問題: ∠E=90°である直角二等辺三角形EDFと正方形ABLKがあります。ただし、点K、B、Lはそれぞれ線分AB、BC、CA上にあるとします。さらに∠KHE=45°を満たす点Hを線分EF上にとります。凹四角形DBAKの面積が20、三角形FLBの面積が18のとき、三角形HKLの面積はいくつですか。
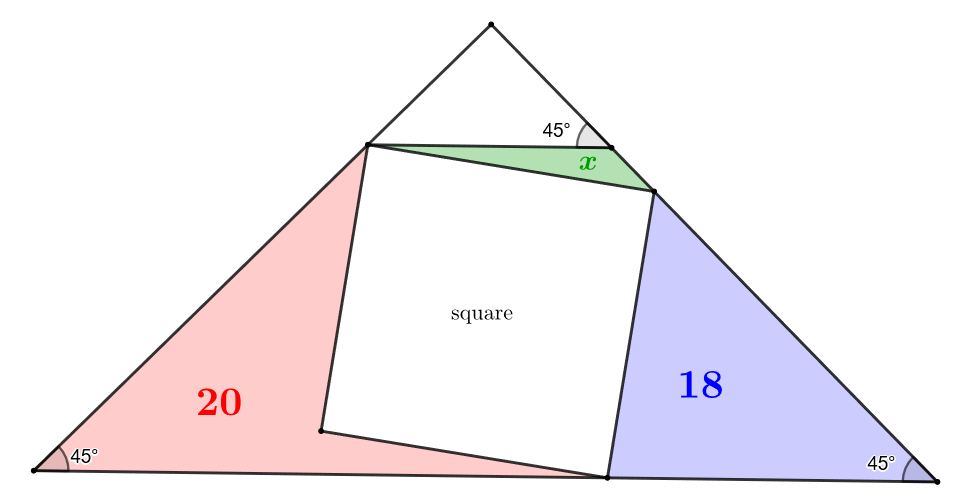
解答: Aを通りDEに垂直な直線とAE、DFの交点をそれぞれG、Jとし、BからEFにおろした垂線の足をIとする。三角形BIKとKGA、BFIとDJG、HKLとJBAがそれぞれ合同であることから解答は2。
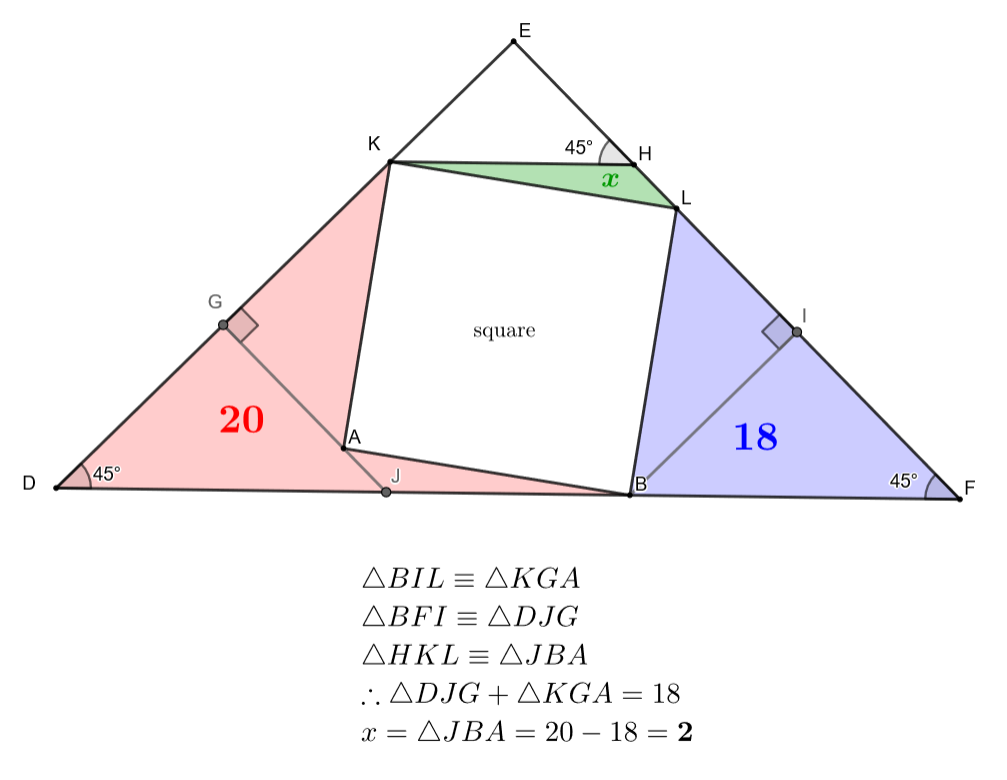
答え: 2
タグ: 等積変形